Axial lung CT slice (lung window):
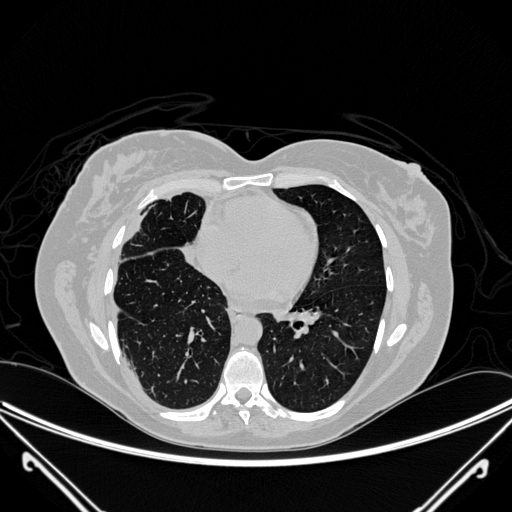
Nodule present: no